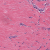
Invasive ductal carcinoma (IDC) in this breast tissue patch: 1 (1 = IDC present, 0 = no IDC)